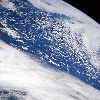
Label: cloud